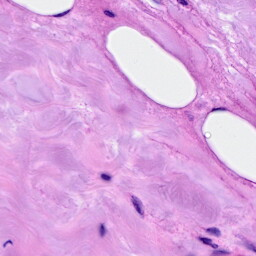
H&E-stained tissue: Breast